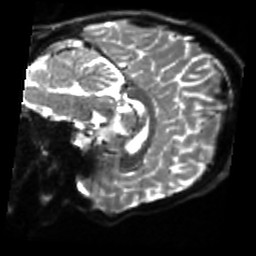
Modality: sbref
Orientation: sagittal
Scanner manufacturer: siemens
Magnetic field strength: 3 T
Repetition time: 4 s
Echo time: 0.0594 s